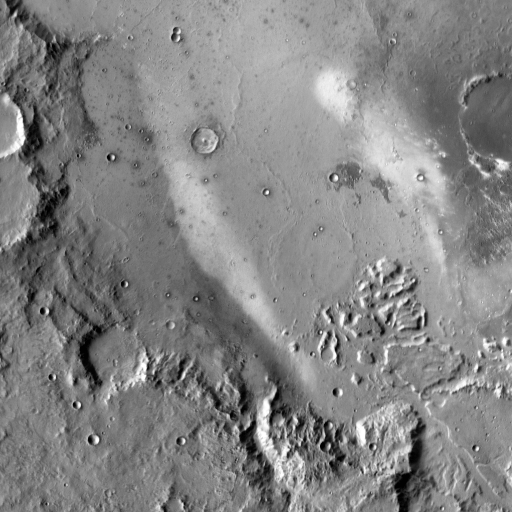
Crater classes present: Background, Other, Buried, Secondary